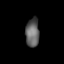
Tissue: lung
Cell type: Pericytes
Senescence score: 0.6094
Nuclear area (px): 378
Mean DAPI intensity: 98.69